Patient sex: F
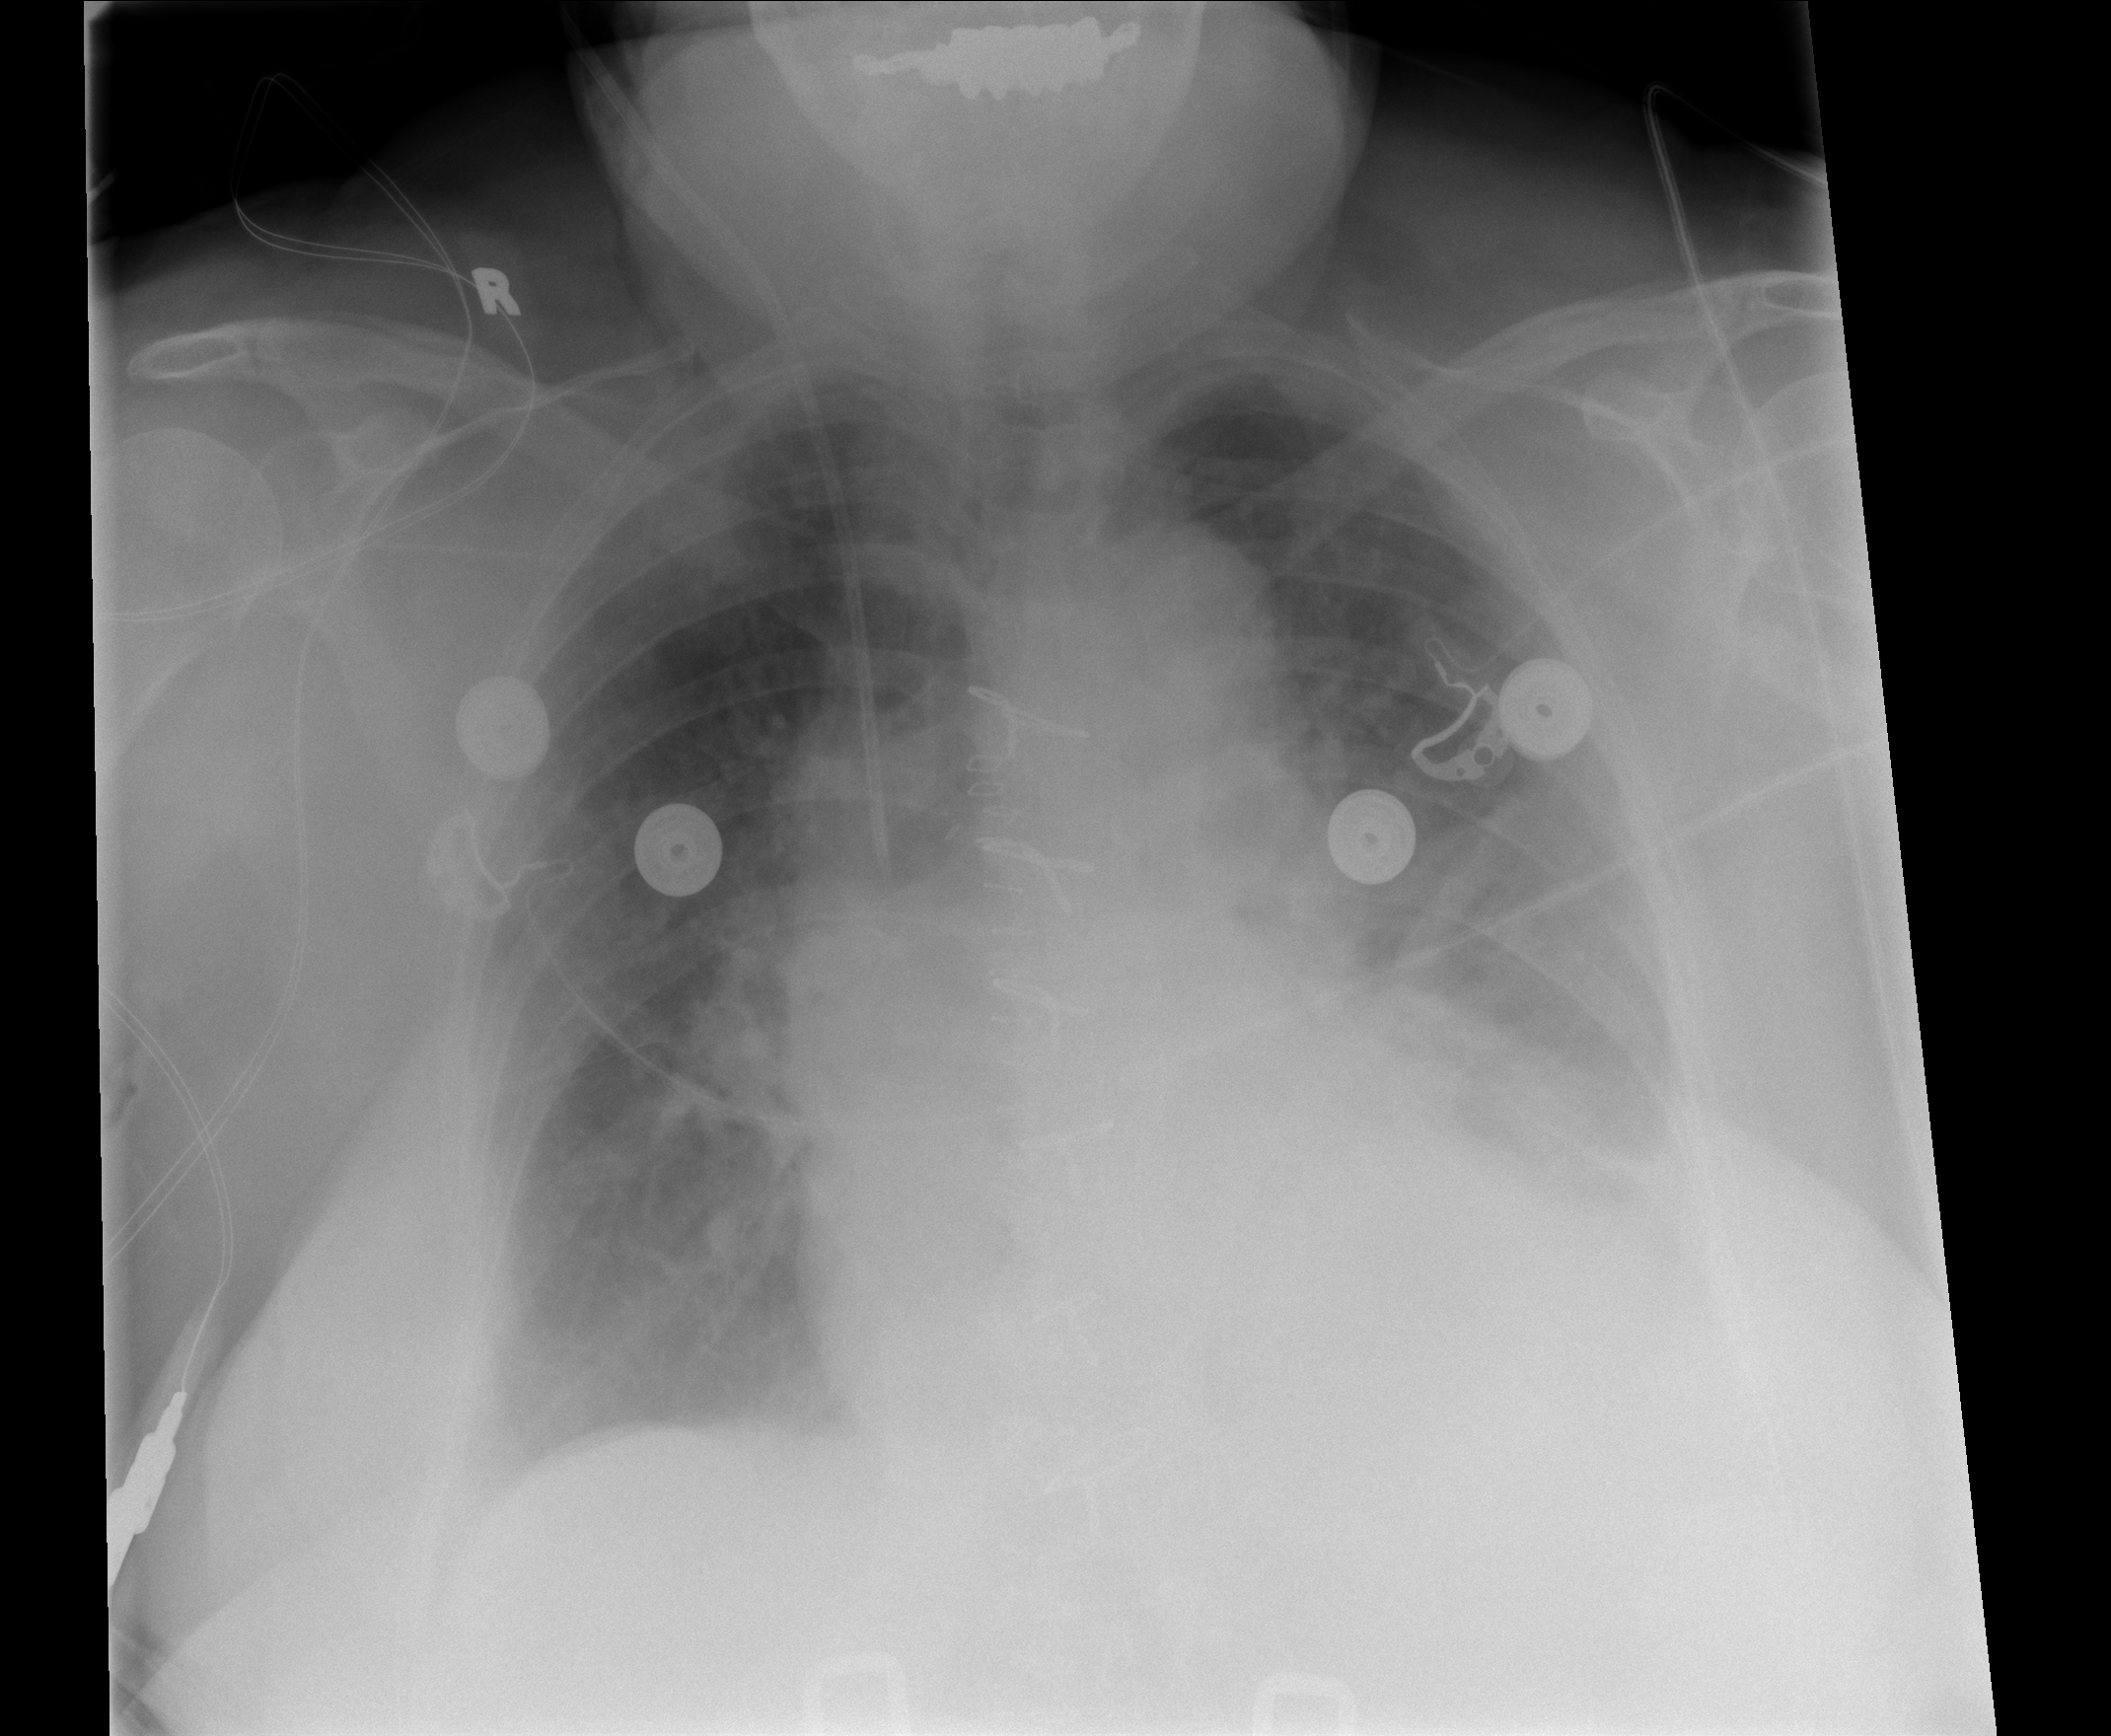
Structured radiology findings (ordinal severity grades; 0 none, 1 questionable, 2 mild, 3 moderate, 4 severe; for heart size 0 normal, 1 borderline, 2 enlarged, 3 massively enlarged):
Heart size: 1
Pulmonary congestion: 2
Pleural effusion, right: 2
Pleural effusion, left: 2
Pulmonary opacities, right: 0
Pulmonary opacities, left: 0
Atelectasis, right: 2
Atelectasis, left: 2